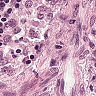
Metastatic tissue present: no